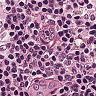
Metastatic tissue present: no